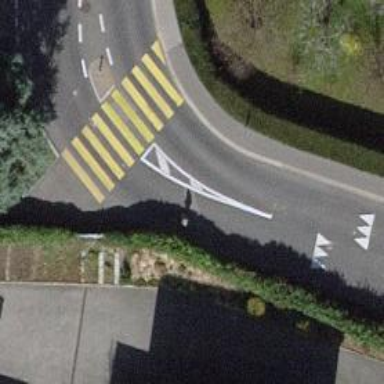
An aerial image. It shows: Uncontrolled crossing with zebra marking and crossing island.